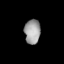
Tissue: lung
Cell type: Endothelial cells
Senescence score: 0.5518
Nuclear area (px): 377
Mean DAPI intensity: 159.424